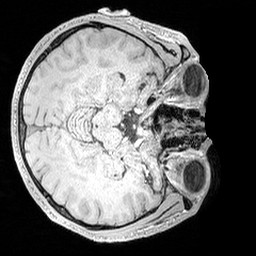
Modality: MP2RAGE
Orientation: axial
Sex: male
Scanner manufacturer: siemens
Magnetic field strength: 3 T
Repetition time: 5 s
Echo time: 0.00292 s